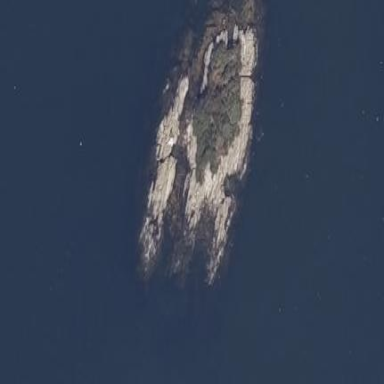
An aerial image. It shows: Islet along the natural coastline.